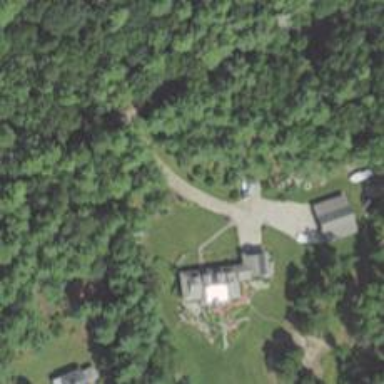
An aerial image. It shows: Driveway leading to service road.